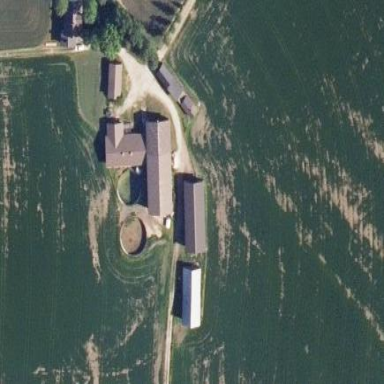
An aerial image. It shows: Farmyard area.